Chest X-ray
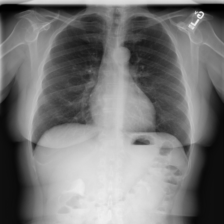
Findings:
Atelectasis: negative
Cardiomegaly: negative
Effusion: negative
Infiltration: negative
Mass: negative
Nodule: negative
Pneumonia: negative
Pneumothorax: negative
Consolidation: negative
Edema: negative
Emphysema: negative
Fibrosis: negative
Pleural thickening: negative
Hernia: negative